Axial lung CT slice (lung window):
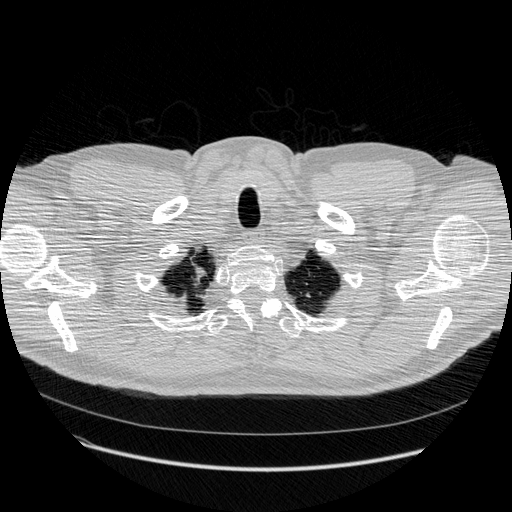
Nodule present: no